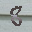
Label: 8